Question: I am trying to add a collapsible DIV with the JQuery mobile CSS dynamically to a page.The list of DIVs and the associated content is populated in a for loop.
'''
items.forEach(function (entity) {
document.getElementById("auditListHolder").innerHTML = document.getElementById("auditListHolder").innerHTML +
"<div data-role='collapsible' data-collapsed='false'>" +
"<h3>" + entity.AuditName + "</h3>" +
"<p>" + entity.Content + "</p>" +
"</div>";
});
'''
I tried using this code to add a DIV to existing set of DIVs on each iteration of the loop, but the DIV does not render as a collapsible DIV. The list appears as normal DIV with content as shown below:

Is there a problem with the code or can there be problem with CSS.
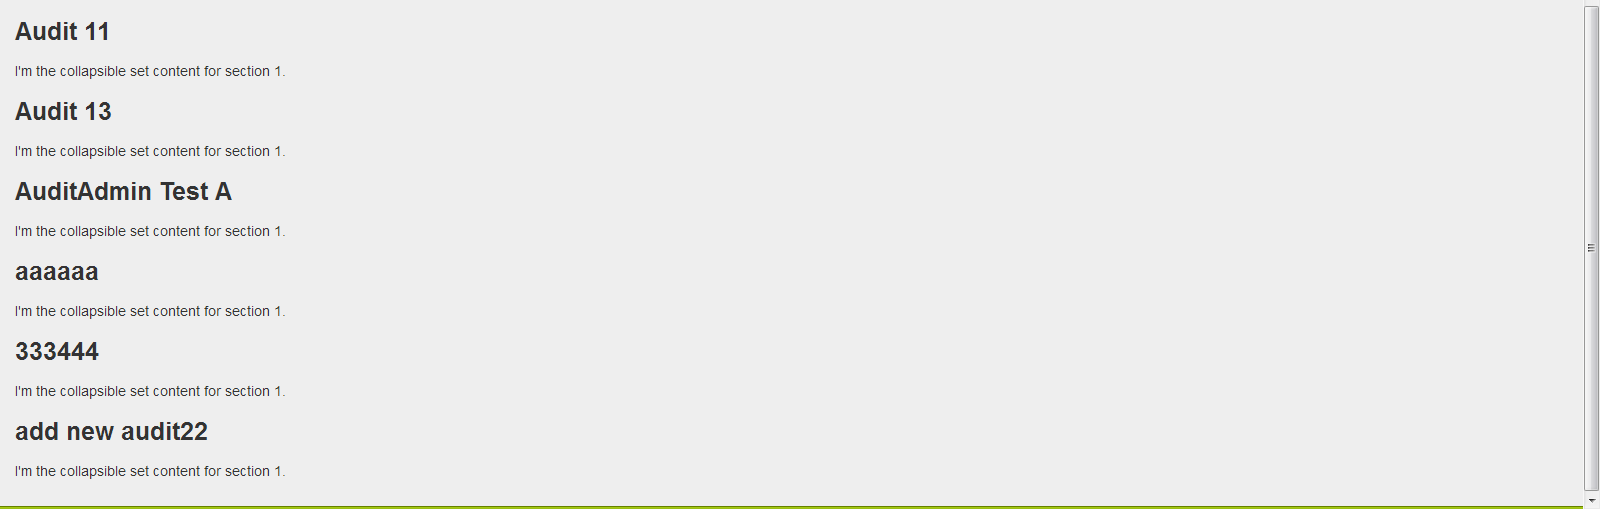
Answer: Call widget enhancement '.collapsible();' after appending elements dynamically.
'''
$('selector').collapsible();
'''
> selector = '[data-role=collapsible]', '#id', '.class' etc...